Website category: movie
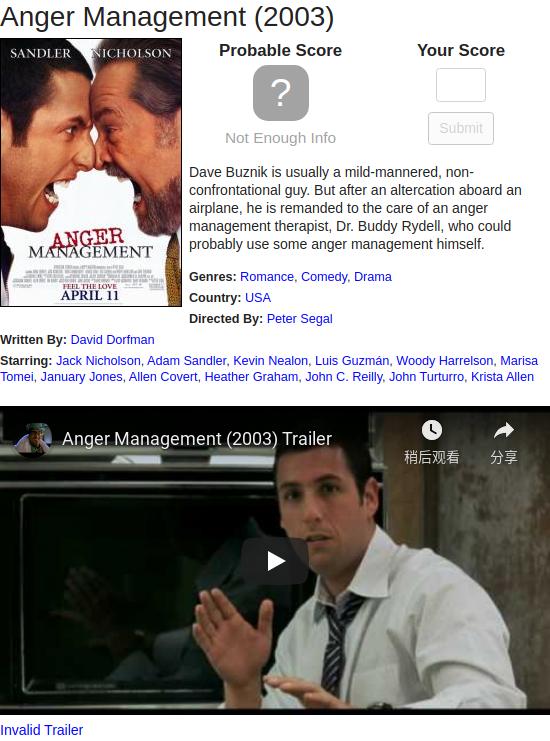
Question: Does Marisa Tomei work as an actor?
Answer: yes

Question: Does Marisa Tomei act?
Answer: yes

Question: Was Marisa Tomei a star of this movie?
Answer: yes

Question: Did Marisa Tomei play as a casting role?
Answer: yes

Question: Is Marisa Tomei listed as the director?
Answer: no

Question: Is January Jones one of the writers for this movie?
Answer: no

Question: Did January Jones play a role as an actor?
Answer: yes

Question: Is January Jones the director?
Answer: no

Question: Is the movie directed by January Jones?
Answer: no

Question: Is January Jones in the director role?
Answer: no

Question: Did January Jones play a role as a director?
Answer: no

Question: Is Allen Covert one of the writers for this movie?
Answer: no

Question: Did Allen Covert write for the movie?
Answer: no

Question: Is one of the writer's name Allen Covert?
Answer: no

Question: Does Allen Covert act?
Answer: yes

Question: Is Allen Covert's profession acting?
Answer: yes

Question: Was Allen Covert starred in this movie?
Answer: yes

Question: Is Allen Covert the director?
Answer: no

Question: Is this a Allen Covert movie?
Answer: no

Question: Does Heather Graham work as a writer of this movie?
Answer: no

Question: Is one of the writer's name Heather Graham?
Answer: no

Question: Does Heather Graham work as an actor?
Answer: yes

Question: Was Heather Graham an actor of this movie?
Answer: yes

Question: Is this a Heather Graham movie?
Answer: no

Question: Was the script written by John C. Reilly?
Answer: no

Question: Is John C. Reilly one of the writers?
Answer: no

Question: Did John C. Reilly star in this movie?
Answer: yes

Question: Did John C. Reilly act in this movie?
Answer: yes

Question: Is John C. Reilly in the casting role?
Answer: yes

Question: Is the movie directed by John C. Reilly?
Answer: no

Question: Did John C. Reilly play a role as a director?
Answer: no

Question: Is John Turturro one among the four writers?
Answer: no

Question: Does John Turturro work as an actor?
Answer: yes

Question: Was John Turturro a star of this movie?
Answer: yes

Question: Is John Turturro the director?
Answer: no

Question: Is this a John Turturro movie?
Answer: no

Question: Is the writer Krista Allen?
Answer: no

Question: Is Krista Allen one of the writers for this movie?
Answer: no

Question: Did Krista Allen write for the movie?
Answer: no

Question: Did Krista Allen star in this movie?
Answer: yes

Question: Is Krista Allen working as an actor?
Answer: yes

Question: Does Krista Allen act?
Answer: yes

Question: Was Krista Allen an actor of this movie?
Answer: yes

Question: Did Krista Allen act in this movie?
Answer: yes

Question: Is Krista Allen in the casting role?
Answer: yes

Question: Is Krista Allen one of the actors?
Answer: yes